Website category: phone
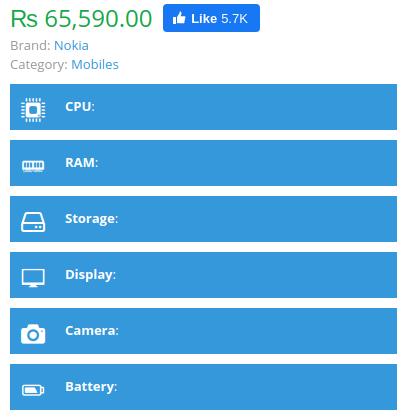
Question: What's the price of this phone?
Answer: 65,590.00

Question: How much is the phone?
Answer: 65,590.00

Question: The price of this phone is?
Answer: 65,590.00

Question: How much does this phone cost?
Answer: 65,590.00

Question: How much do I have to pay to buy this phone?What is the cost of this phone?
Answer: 65,590.00

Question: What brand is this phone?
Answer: Nokia

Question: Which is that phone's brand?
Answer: Nokia

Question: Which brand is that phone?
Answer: Nokia

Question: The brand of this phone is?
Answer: Nokia